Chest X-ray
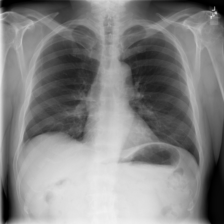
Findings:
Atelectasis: negative
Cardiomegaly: negative
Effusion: negative
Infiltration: negative
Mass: negative
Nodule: negative
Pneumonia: negative
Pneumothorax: negative
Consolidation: negative
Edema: negative
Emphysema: negative
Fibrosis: negative
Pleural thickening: negative
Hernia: negative